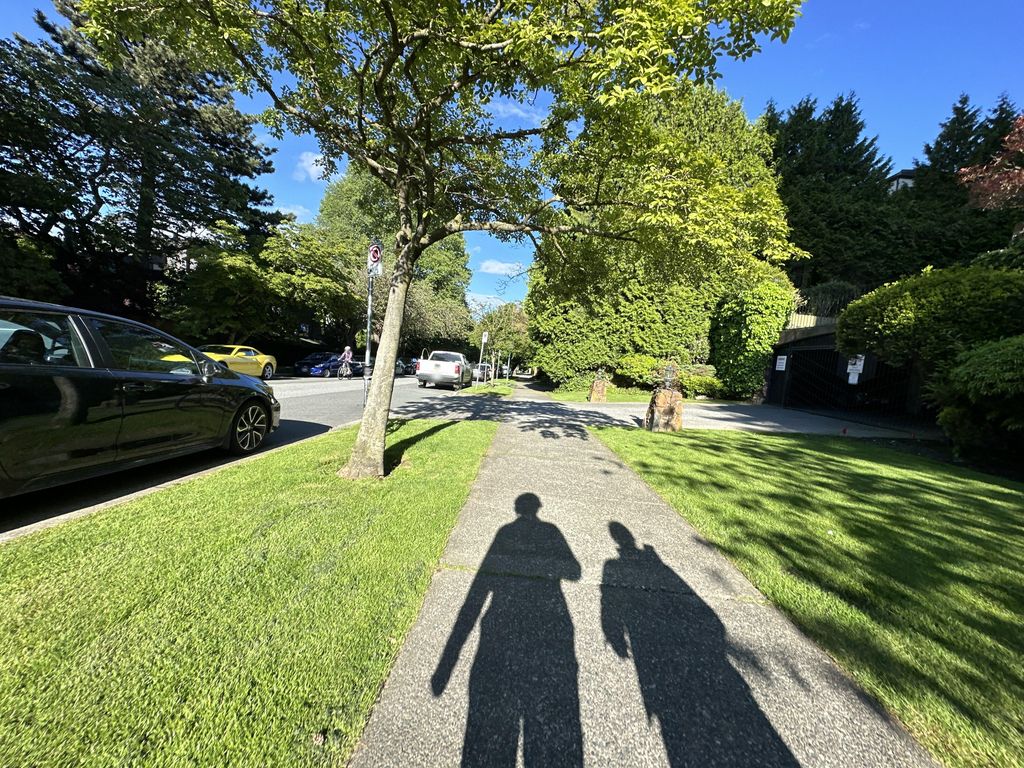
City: vancouver